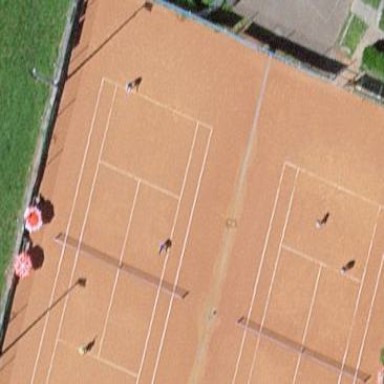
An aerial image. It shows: Tennis court on the leisure land pitch.